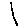
Label: line